Question: Whenever I use certain unique characters such as ™️ the page outputs this symbol:

How can I convert these characters so that they can be displayed normally on the page?
I'm currently using this PHP, but it removes the characters instead of converting them into characters that can be displayed normally:
'''
function convert_to($str, $target_encoding = "UTF-8") {
$encoding = mb_detect_encoding($str, "auto");
$target = str_replace("?", "[question_mark]", $str);
$target = mb_convert_encoding( $target, $target_encoding, $encoding);
$target = str_replace("?", "", $target);
$target = str_replace("[question_mark]", "?", $target);
return $target;
}
'''
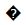
Answer: That "question mark character" is actually an unreadable UTF-8 character. You'll need to change the original ™️ character to '&trade;' or adjust the encoding options for your PHP server. Here is another post that discusses a similar issue: <URL>